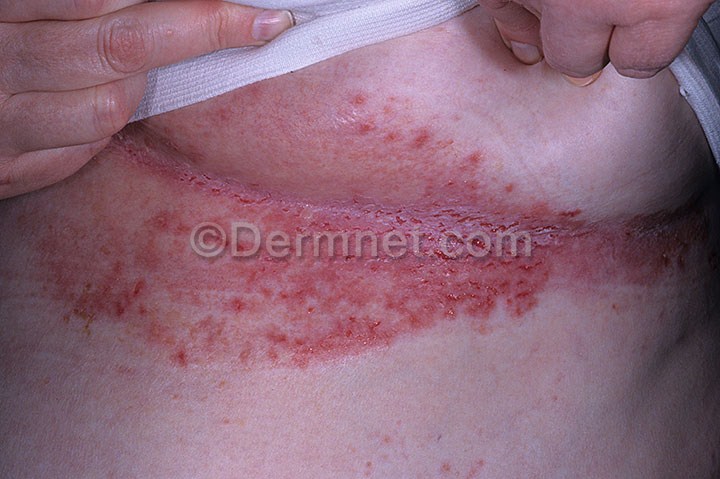
Disease: Bullous Disease Photos